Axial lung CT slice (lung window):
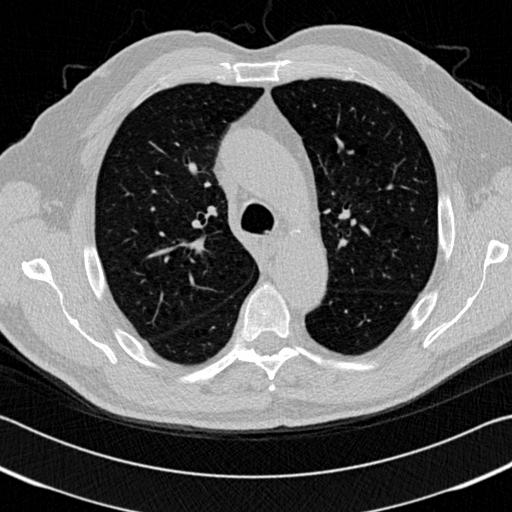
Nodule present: no